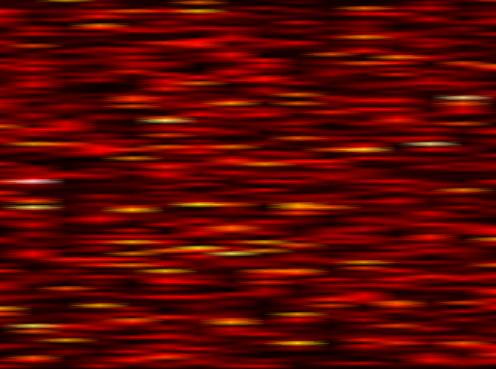
Label: UFMC